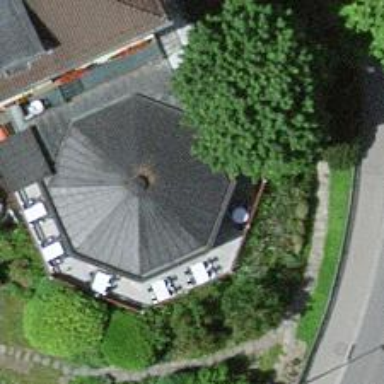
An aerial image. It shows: Café.